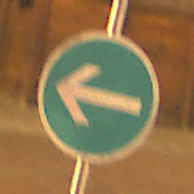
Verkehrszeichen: VorgeschriebeneFahrtrichtungHierLinks
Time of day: Night
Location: Outdoor (Urban)
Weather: Clear
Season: NotSpecified
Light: Artificial